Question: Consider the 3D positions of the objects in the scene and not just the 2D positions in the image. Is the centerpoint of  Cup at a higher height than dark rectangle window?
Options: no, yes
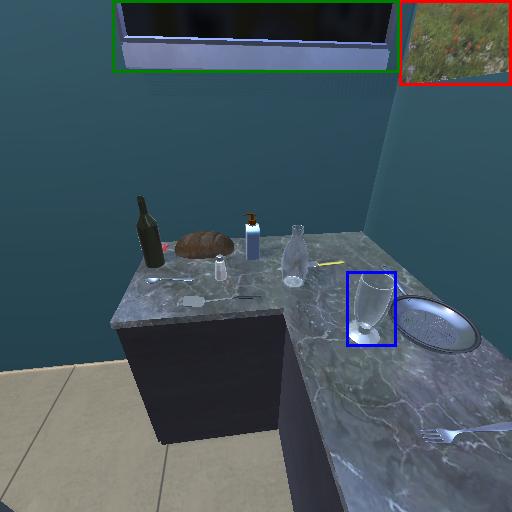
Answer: no